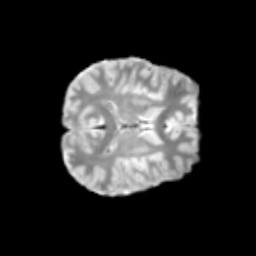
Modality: T2w
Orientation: axial
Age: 11
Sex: male
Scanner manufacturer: siemens
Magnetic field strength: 3 T
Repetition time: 3.8 s
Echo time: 0.07 s